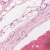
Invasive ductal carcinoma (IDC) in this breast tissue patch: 0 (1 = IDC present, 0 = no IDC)